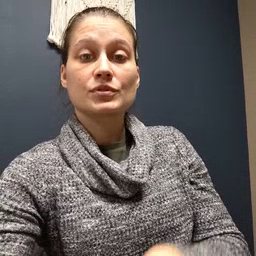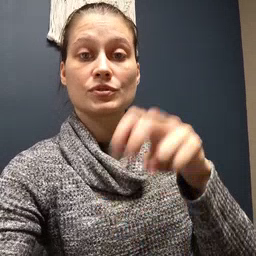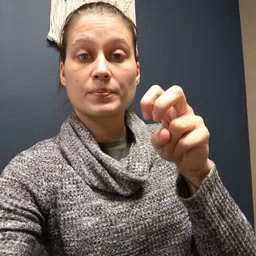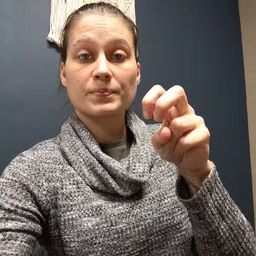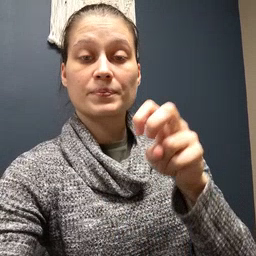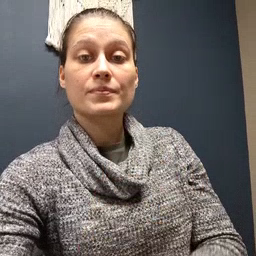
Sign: jump